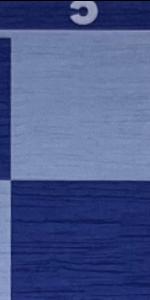
Label: Empty